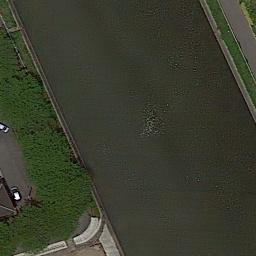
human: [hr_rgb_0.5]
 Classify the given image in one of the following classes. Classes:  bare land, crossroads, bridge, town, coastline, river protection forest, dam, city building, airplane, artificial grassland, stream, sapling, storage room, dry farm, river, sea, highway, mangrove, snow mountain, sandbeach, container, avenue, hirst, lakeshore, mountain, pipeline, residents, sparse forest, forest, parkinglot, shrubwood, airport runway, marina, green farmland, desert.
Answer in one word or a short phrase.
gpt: river